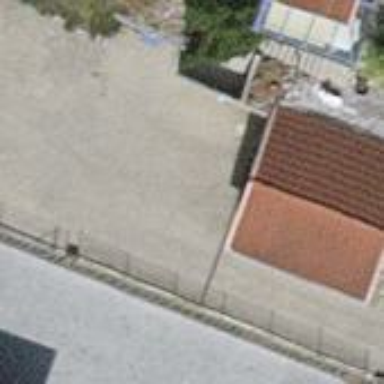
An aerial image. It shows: Garage building.